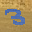
Label: 3